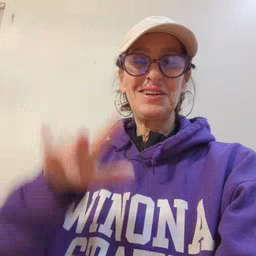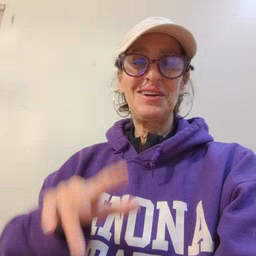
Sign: snow